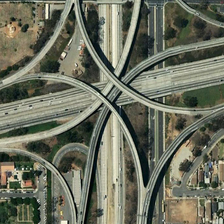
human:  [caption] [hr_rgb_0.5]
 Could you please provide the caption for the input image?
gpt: some buildings and green trees are near a viaduct .

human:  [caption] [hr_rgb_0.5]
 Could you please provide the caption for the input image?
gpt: like a flower in the shape of the overpass .

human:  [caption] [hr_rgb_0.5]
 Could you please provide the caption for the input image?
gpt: some buildings and green trees are near a viaduct .

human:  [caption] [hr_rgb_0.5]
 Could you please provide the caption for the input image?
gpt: there are some trees under the overpass .

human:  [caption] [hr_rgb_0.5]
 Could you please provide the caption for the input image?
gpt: like a flower in the shape of the overpass .